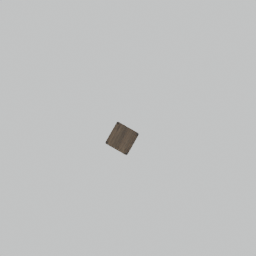
Label: decoration